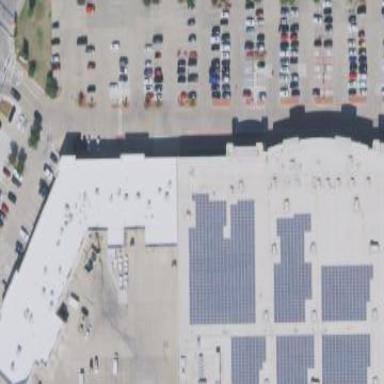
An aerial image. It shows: Retail building.